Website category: sports
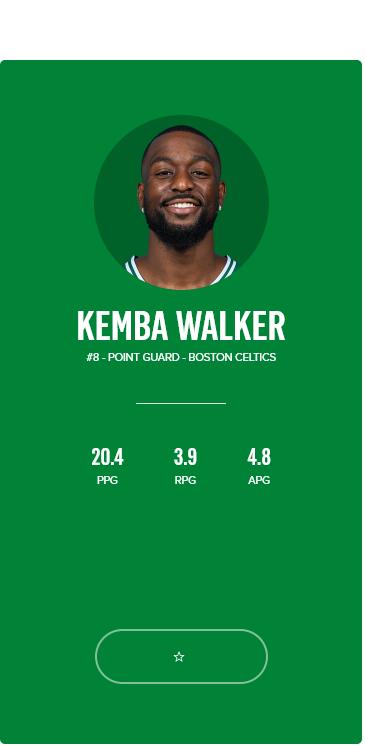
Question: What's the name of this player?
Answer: KEMBA WALKER

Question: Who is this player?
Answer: KEMBA WALKER

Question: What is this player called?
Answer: KEMBA WALKER

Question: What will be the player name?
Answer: KEMBA WALKER

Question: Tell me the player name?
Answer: KEMBA WALKER

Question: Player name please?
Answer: KEMBA WALKER

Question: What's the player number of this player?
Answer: #8

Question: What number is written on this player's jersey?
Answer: #8

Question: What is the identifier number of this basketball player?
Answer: #8

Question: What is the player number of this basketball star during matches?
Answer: #8

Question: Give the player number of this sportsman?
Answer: #8

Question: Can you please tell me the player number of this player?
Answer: #8

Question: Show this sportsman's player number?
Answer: #8

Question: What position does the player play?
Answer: POINT GUARD

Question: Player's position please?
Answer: POINT GUARD

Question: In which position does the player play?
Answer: POINT GUARD

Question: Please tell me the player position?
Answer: POINT GUARD

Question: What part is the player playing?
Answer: POINT GUARD

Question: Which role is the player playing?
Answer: POINT GUARD

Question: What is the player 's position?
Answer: POINT GUARD

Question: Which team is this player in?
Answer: BOSTON CELTICS

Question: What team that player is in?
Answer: BOSTON CELTICS

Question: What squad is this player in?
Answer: BOSTON CELTICS

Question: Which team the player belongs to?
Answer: BOSTON CELTICS

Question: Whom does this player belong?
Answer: BOSTON CELTICS

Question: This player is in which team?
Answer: BOSTON CELTICS

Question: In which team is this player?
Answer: BOSTON CELTICS

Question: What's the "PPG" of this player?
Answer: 20.4

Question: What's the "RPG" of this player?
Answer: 3.9

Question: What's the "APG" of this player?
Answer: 4.8

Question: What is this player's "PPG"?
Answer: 20.4

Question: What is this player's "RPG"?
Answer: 3.9

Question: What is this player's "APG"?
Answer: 4.8

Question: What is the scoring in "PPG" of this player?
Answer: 20.4

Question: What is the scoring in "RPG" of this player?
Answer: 3.9

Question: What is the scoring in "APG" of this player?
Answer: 4.8

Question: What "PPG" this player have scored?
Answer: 20.4

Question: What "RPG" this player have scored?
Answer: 3.9

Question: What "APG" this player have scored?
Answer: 4.8

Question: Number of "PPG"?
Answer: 20.4

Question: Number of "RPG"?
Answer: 3.9

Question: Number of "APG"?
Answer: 4.8

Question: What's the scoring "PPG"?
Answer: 20.4

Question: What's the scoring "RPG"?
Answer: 3.9

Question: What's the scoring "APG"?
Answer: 4.8